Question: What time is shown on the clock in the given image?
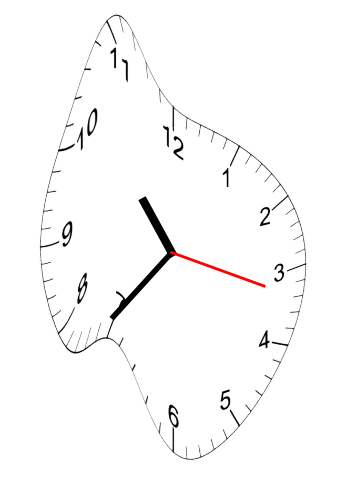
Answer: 10:36:17